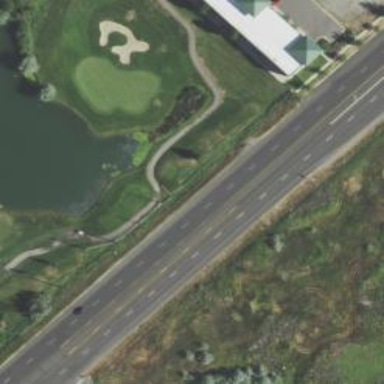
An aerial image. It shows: Golf cartpath that is also road path.